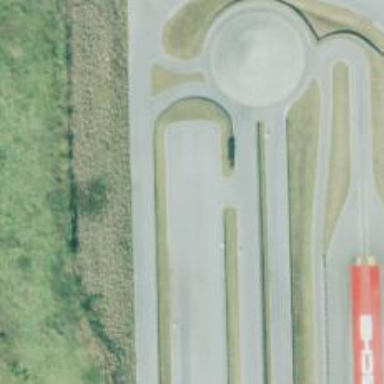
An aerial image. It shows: Motor sport raceway.